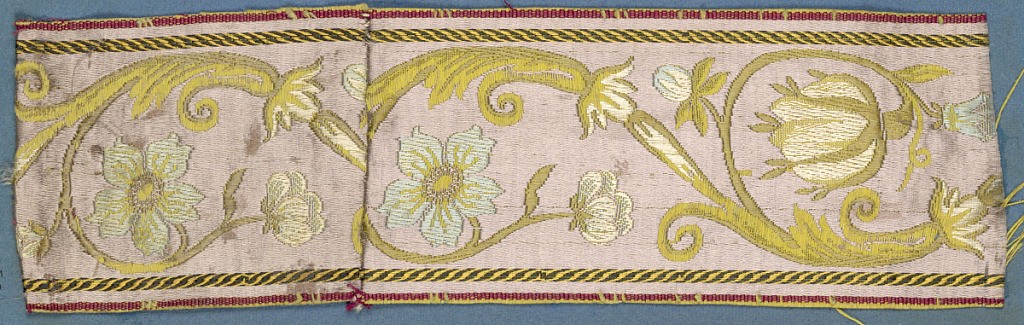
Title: Trimming
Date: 19th century
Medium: silk Technique: woven
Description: Lavender, blue, white, yellow and green trimming fragment in an incomplete design showing flowers, leaves and scrolls.